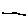
Label: line